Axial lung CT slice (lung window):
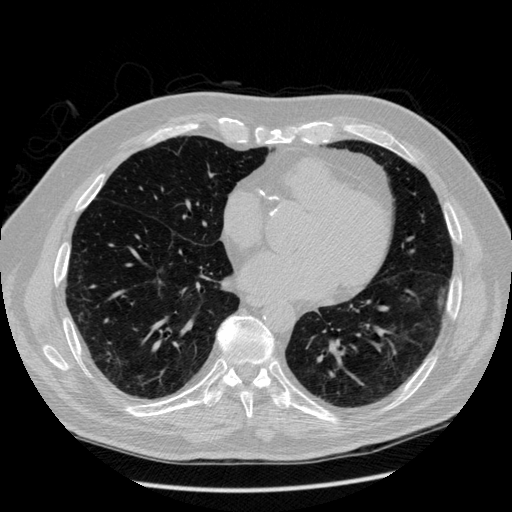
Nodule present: no